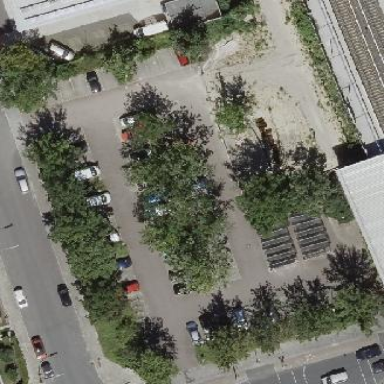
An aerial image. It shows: Parking area with surface parking facilities and park and ride service available.